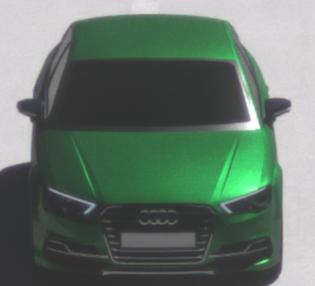
Make: Audi
Model: S3
Detailed model: 8V
Model produced from: 2013
Model produced until: 2020
Doors: 4
Color: green
Road condition: dry road
Daytime: midday
Contrast: high contrast